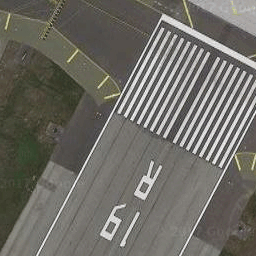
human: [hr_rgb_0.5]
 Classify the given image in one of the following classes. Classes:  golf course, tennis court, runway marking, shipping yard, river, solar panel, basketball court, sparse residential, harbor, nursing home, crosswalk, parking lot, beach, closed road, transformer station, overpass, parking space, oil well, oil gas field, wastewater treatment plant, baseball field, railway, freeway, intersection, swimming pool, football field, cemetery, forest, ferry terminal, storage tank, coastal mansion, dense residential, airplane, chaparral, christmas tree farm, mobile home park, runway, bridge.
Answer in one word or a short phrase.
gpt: runway